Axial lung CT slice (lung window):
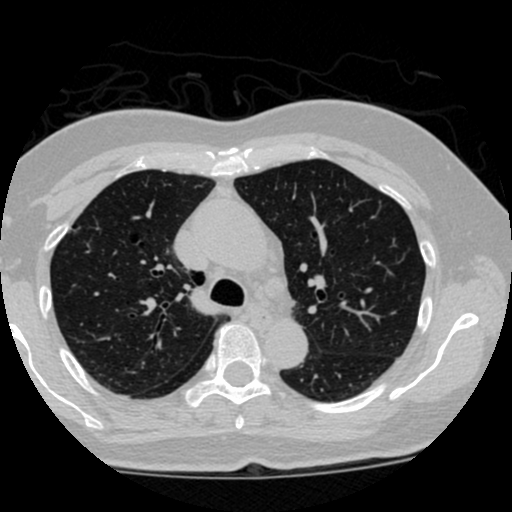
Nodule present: no